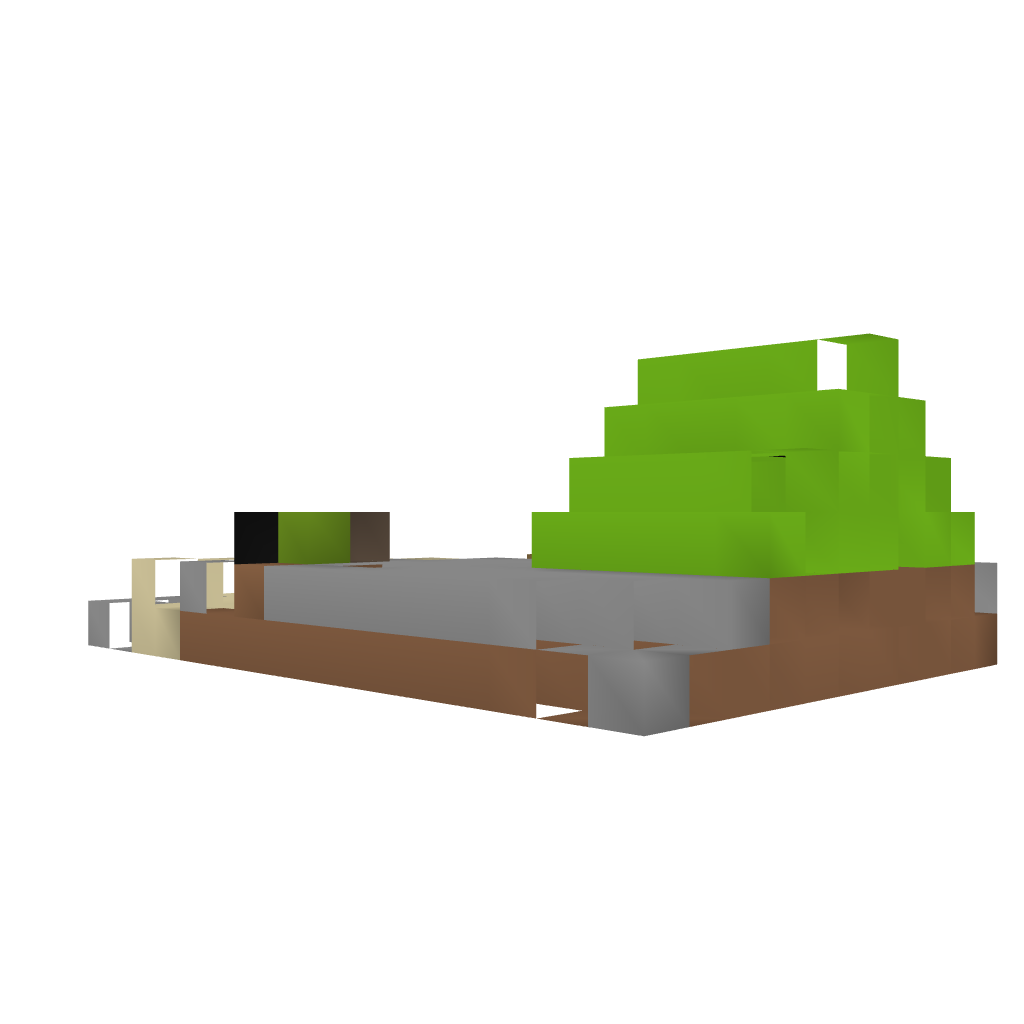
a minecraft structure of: Camping in Minecraft